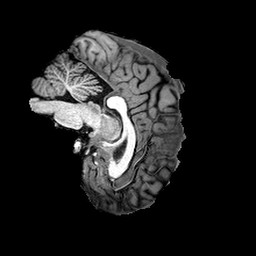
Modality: T1w
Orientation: sagittal